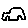
Label: car